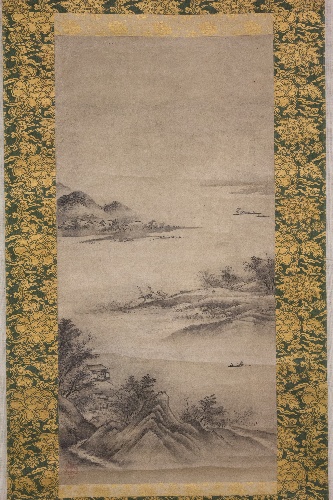
Title: 山水図|River Landscape in Evening
Artist: Kano Motonobu
Artist bio: Japanese, 1477–1559
Date: 16th century
Object type: Hanging scroll
Classification: Paintings
Medium: Hanging scroll; ink on paper
Culture: Japan
Period: Muromachi period (1392–1573) or Momoyama period (1573–1615)
Dimensions: Image: 25 1/2 × 12 1/2 in. (64.8 × 31.8 cm)
Overall with mounting: 59 1/2 × 18 1/4 in. (151.1 × 46.4 cm)
Overall with knobs: 59 1/2. × 20 1/8 in. × 1 in. (diam. of knobs)  (151.1 × 51.1 × 2.5 cm)
Department: Asian Art
Credit line: Charles Stewart Smith Collection, Gift of Mrs. Charles Stewart Smith, Charles Stewart Smith Jr., and Howard Caswell Smith, in memory of Charles Stewart Smith, 1914
Accession year: 1914
Repository: Metropolitan Museum of Art, New York, NY
Tags: Landscapes